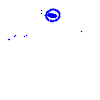
Particle: electron